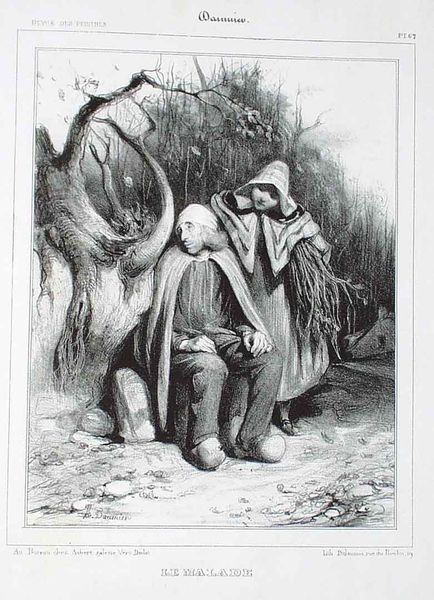
Titel: Le malade
Künstler: Honoré Daumier
Standort: Karlsruhe
Institution: Staatliche Kunsthalle Karlsruhe
Schlagwörter: baum, blätter, feuer, kopf, mann, schatten, umhang, vogel, weiß, menschen, mädchen, sitzen, äste, abend, frankreich, frau, grau, hintergrund, holz, hut, hüte, kopfbedeckungen, männer, schwarz, strasse, zeichnung, blick, haus, weg, gespräch, haube, alt, hose, mütze, mützen, arm, gesicht, kragen, rahmen, stehen, stein, steine, tot, holland, hände, niederlande, schauen, ast, baumstamm, kalt, natur, stamm, vögel, zweige, busch, einsam, gebüsch, hütte, land, dunkelheit, mantel, sitzend, paar, personen, blatt, person, traurig, wald, bauern, kopfbedeckung, füße, schrift, papier, ruhen, düster, bogen, zwei, schuhe, bündel, ernte, reisig, warm, dorf, grafik, graphik, kahl, winter, pause, rast, bank, figuren, französisch, stille, stämme, unwetter, wetter, karikatur, kopftuch, glatze, sitzt, besen, bauer, regen, alter, krank, links, kiesel, wurzel, druck, schwarzweiss, druckgrafik, radierung, stich, titel, seite, text, stöcke, daumier, ehepaar, trost, abkehr, wurzeln, ländlich, krankheit, geäst, wanderer, müde, nest, brennholz, knorrig, blattlos, ähren, skizzen, kupferstich, schmerzen, verletzung, rute, stumpf, wanderung, gesund, schutz, wegesrand, kapuze, holzschuhe, clocks, holzschuh, pflege, trist, klompen, gesammelt, s/w, alter baum, bildtitel, holzbündel, schauend, clock, holzsammeln, gretel, zuspruch, bochen, schlafwandler, hänsel, mann frau baum, reissig, trauriger blick, s7w, le malade, fann, bauermann, herbt, darmier, ofiguren, dorfmenschen